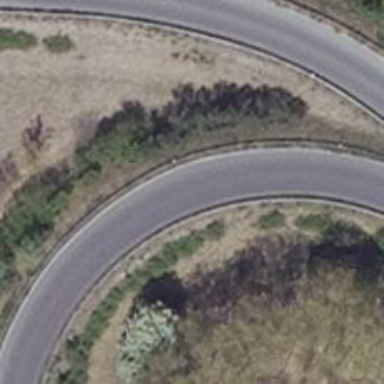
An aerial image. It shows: Trunk link highway.